Question: I ran a program with different threads in two configurations 'a' and 'b'. I breakdown its timings into 'btime', 'stime', and 'vtime'. Please see below for the data. I need to draw stacked plot as you can see below. However, I face difficulty in representing both the number of threads and configs as x-axis labels in R. Could some one help to produce a better representation of this data in terms of stacked plots in R please. Please see the figure and the R code I am using below.
Data:
'''
config threads btime stime vtime
a 2 0.08 0.32 0.09
b 2 0.32 0.19 0.16
a 4 3.72 2841.13 0.22
b 4 18.21 2865.79 5.12
a 8 5.45 2824.46 4.77
b 8 23.27 2790.14 11.89
a 16 57.63 3302.55 94.25
b 16 62.41 4041.19 82.56
a 32 119.08 3705.62 210.14
b 32 183.01 4411.14 234.17
a 64 211.51 2823.69 270.38
b 64 364.38 4091.97 387.83
'''
R code
'''
> barplot(t(data1[c(3:5)]), ylab="Time(seconds)", sp=c(0.1, 0.2, 1.0, 0.2, 1.0, 0.2, 1.0, 0.2, 1.0, 0.2, 1.0, 0.2),col=c("white","gray20","gray60"))
> legend("topleft",legend=c("btime","stime","vtime"), bty="n",cex=1.5 , horiz=T, adj=0.2, fill=c("white","gray20","gray60"))
'''

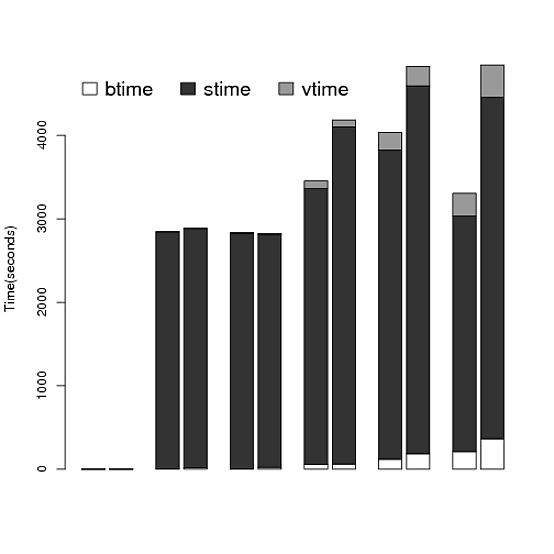
Answer: ggplot and lattice are very helpful here, however it is useful to think of the data in a different manner: you will want to represent it as something like
'''
config threads time_type time_value
[...] [...] vtime 0.03
'''
melt from reshape accomplishes this (see tutorial <URL>
Then, you can do a plot of something like...
'qplot(config, time_value, data=data, group=time_type, fill=time_type, geom="barplot", facets= .~threads)'
(tutorial @ <URL>